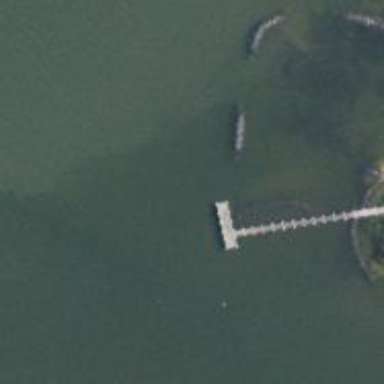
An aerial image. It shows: Breakwater structure.